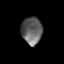
Tissue: lung
Cell type: Others
Senescence score: 0.1829
Nuclear area (px): 557
Mean DAPI intensity: 95.826